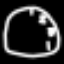
Label: clock